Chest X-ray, PA view. Patient: 38 years old, sex F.
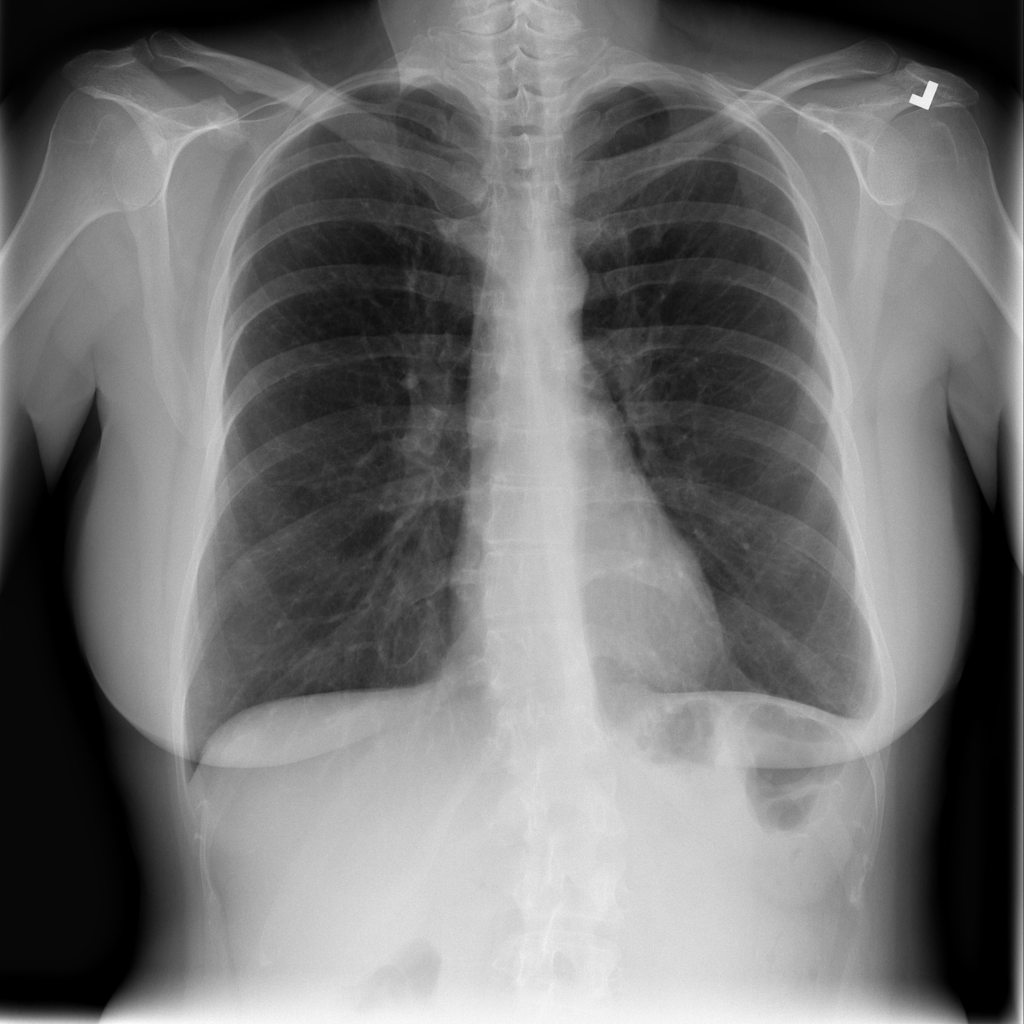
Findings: No Finding